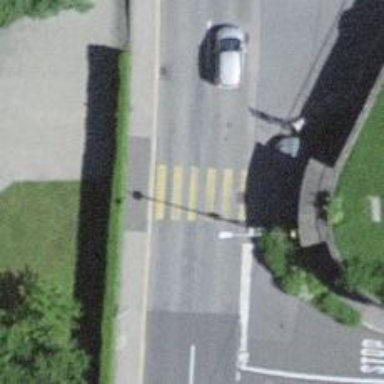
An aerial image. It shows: Marked crossing with zebra stripes on the road.